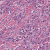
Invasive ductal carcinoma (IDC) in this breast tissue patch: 1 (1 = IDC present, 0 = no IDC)